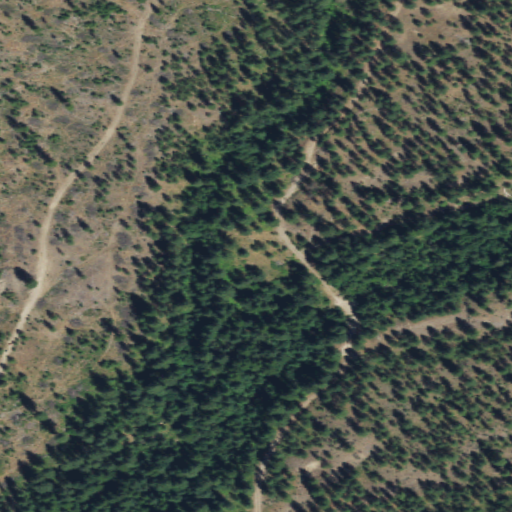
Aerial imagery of depression(s) in Washington named Dan Nason Basin containing evergreen forest, shrub, and grassland